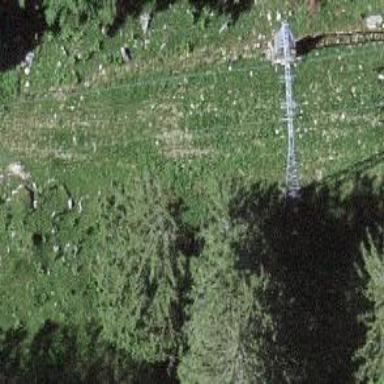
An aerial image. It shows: Pylon for aerialway.